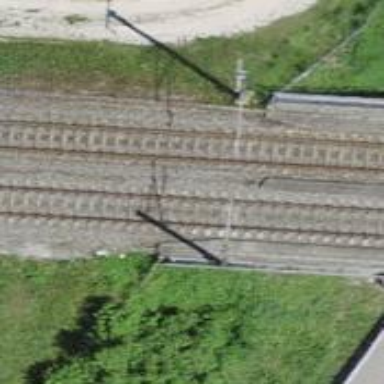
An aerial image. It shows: Railway bridge with electrified tracks and single contact line.